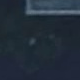
Vehicle type: Car